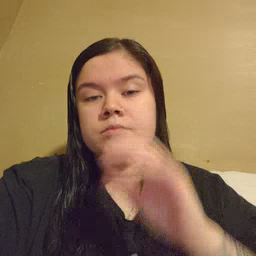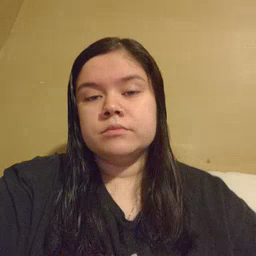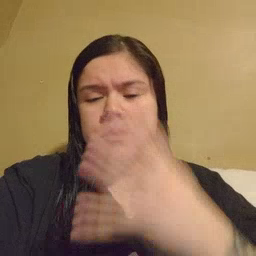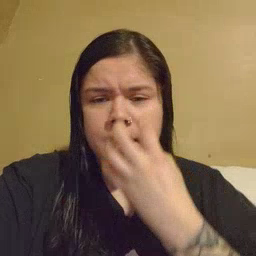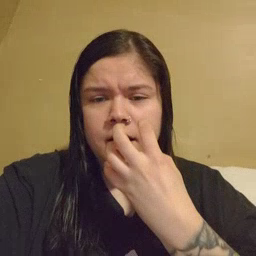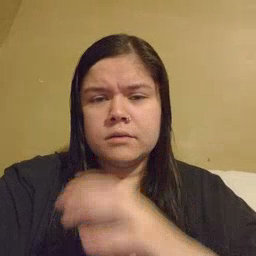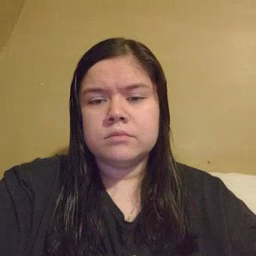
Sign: mad